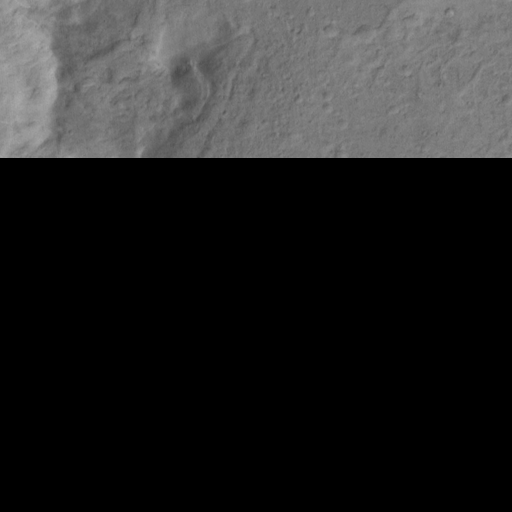
Classes present: Background, Cone